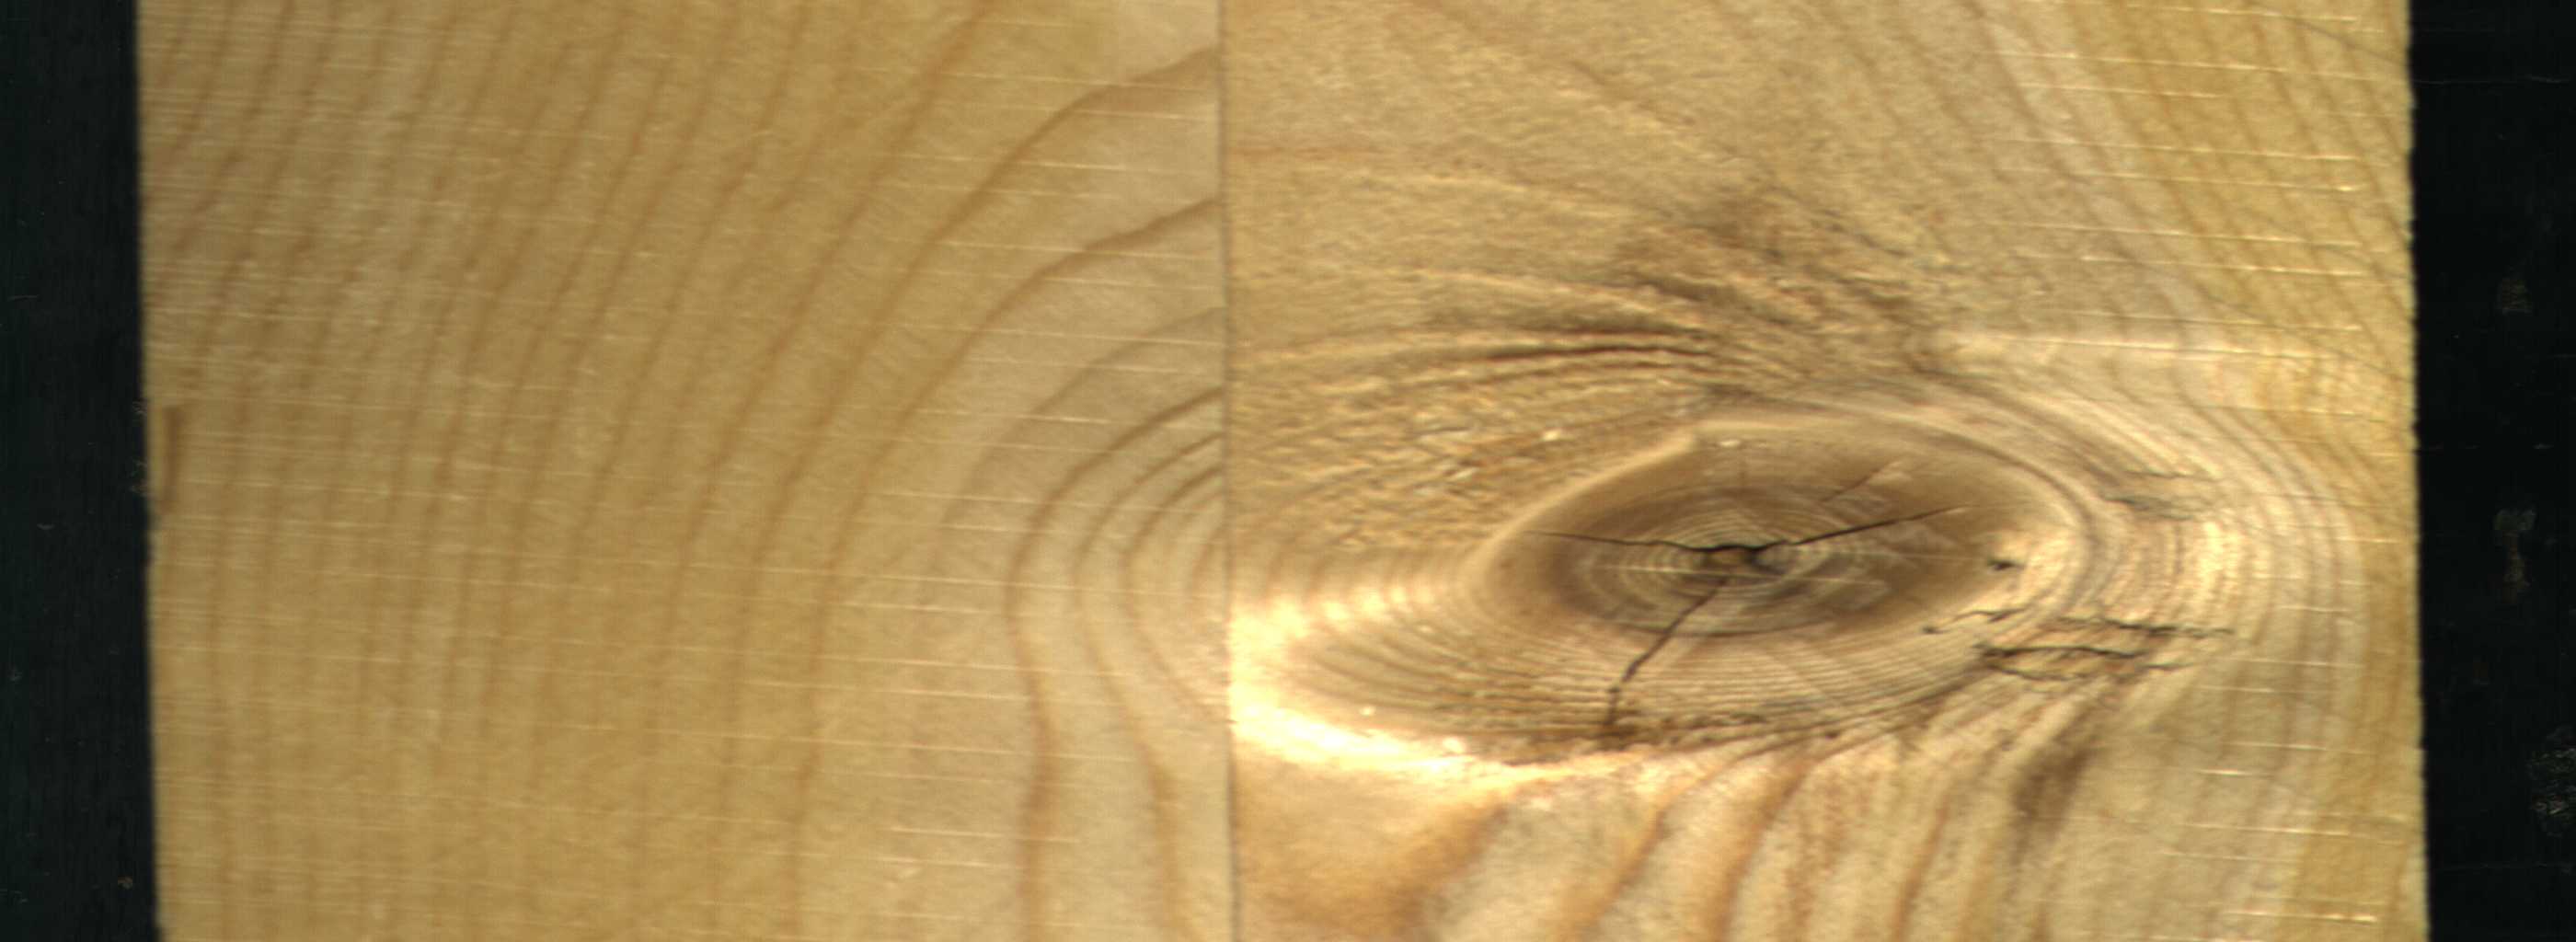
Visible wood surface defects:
knot_with_crack